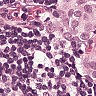
Metastatic tissue present: yes